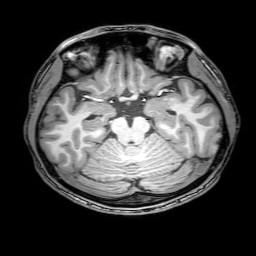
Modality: T1w
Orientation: coronal
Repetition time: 0.00828 s
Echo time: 0.00388 s